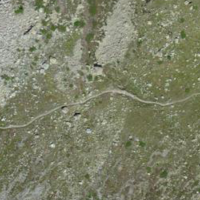
EUNIS habitat code: 48
Species observed at this site:
Bartsia alpina